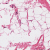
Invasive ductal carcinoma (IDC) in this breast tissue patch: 0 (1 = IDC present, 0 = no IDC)